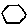
Label: hexagon